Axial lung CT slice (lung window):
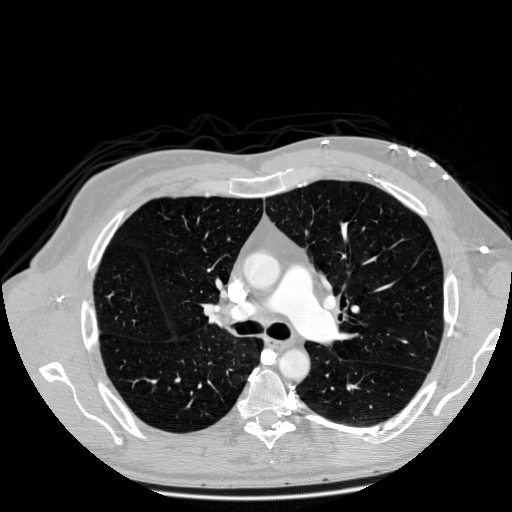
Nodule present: no